Interaction volume radius: 5 \u00c5
Interaction volume height: 10 \u00c5
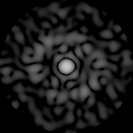
Disorder parameter: 0.8526